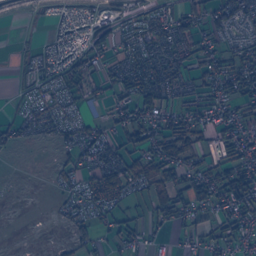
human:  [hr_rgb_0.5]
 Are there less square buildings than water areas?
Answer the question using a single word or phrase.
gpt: yes

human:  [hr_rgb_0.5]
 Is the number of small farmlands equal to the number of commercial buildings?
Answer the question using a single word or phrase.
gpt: no

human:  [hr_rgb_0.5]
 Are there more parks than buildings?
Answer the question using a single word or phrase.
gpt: no

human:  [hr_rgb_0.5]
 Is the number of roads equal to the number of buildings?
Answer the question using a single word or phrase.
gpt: no

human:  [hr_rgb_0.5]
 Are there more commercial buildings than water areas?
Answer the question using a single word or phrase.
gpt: no

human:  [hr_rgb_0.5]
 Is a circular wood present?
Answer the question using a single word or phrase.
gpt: no

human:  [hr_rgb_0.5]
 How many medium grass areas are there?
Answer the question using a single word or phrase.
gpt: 8

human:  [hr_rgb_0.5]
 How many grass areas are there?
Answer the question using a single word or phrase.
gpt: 27

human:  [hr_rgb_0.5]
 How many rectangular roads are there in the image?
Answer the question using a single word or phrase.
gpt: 0

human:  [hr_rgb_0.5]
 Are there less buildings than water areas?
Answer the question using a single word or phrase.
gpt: no

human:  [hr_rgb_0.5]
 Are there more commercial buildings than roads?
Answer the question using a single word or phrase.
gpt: no

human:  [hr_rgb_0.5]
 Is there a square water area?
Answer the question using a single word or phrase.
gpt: yes

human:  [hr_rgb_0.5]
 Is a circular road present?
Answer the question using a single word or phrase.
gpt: no

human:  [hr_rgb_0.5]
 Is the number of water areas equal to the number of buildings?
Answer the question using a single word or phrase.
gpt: no

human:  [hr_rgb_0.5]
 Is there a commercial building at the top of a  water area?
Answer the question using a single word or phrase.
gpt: yes

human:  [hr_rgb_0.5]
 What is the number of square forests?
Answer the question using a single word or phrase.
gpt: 0

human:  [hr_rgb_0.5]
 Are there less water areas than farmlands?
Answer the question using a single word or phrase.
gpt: yes

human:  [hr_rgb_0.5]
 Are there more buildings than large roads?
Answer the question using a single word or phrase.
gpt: yes

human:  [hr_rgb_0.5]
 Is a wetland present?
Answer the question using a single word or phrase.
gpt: yes

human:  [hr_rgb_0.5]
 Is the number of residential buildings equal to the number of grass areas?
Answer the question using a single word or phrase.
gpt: no

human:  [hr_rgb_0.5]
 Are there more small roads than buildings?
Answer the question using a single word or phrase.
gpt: no

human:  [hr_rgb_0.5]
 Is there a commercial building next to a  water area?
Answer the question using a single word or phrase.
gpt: yes

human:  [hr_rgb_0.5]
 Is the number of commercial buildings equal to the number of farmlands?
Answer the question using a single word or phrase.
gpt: no

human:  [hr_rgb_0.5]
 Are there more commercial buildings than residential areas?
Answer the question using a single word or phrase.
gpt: no

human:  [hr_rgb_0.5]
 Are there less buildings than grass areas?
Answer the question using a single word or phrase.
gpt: no

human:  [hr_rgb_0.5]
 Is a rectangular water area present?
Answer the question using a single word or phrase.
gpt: yes

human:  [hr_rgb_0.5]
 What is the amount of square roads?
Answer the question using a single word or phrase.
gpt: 0

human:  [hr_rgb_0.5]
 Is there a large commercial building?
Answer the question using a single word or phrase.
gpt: no

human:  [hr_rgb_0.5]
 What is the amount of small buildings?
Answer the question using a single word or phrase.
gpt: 4307

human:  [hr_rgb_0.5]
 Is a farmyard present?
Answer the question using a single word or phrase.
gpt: yes

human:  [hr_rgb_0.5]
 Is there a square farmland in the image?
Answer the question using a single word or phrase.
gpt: no

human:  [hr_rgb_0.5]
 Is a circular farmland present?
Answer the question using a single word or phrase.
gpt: no

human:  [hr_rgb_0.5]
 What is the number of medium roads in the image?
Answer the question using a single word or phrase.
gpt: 0

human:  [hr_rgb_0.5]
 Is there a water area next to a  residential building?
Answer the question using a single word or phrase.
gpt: yes

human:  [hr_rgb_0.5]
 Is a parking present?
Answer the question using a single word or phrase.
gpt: yes

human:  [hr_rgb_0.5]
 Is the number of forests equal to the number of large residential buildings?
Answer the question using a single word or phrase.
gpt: no